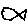
Label: fish